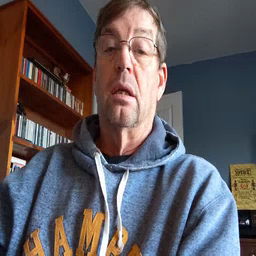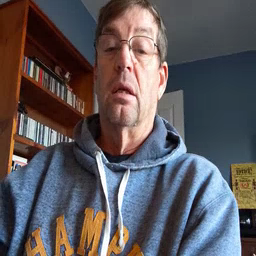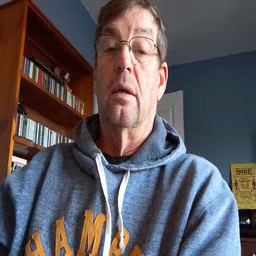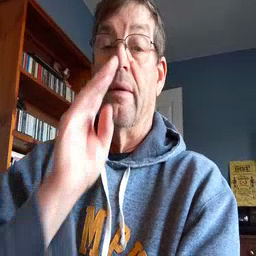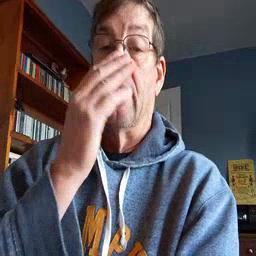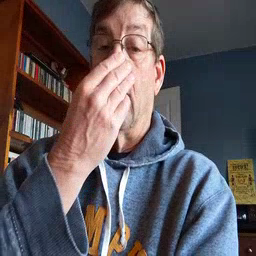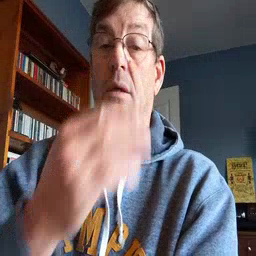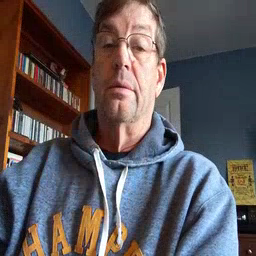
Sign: flower